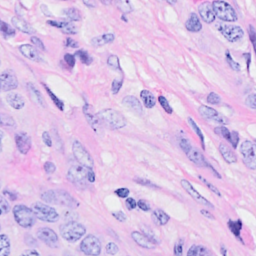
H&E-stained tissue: Breast